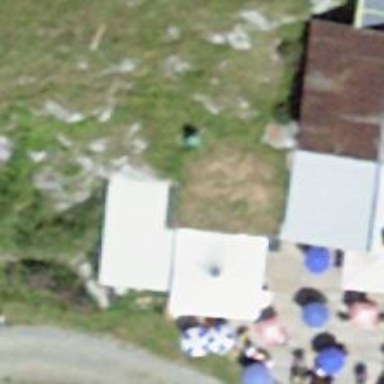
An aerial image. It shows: Restaurant.